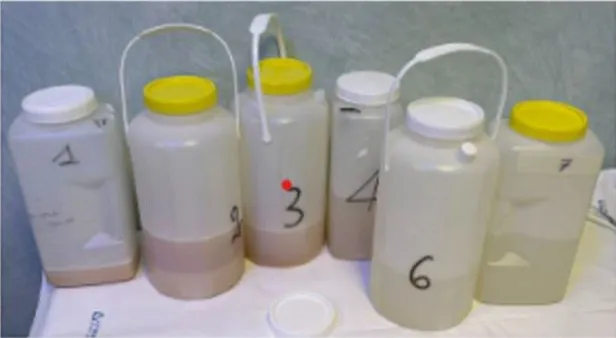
Fluids from WLL.
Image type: radiology (x_ray)